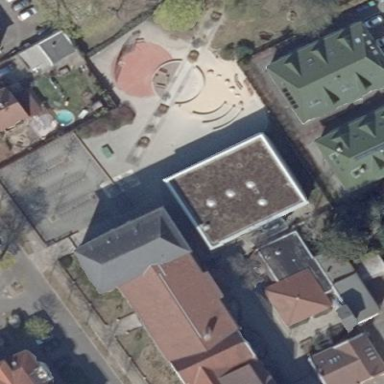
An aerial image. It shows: School.